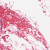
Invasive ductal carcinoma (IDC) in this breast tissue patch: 0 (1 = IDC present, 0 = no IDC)